Question: I'm a newer of matplotlib, I used it to show data of a .csv file , the code is below, and when my mouse motion triggered, the xdata shows on status bar (the linked code func is as below: "onMotion") is not what I want(show a right time string as HH:MM:SS from original .csv file), I guess it's a float number but when I transform it to time, it's still NOT what I expected. What I should do to make it right? Any suggestion is much appreciated in advance.
'''
CSV file data is below:
Time CPU MEMEMORY FLOW
21:41:45 7 2.065984885 0
21:41:49 24 2.143804486 <PHONE>
21:41:53 18 2.099176758 <PHONE>
21:41:57 16 2.148127797 546.959479
21:42:01 25 2.120096005 <PHONE>
21:42:05 14 2.123164162 <PHONE>
21:42:09 19 2.126511241 <PHONE>
21:42:13 16 2.090111751 <PHONE>
21:42:17 16 2.088717134 <PHONE>
21:42:21 18 2.090948521 <PHONE>
'''
As u can see, the time format in this file is HH:MM:SS, but the matplotlib show it as in the following image.

'''
import matplotlib.pyplot as plt
import pandas as pd
import wx
class CanvasFrame(wx.Frame):
orgData= None
def __init__(self):
self.pro = None
wx.Frame.__init__(self,None,-1, 'App Detection',size=(800,350))
self.orgData =pd.read_csv('data.csv')
self.orgData["Time"] = pd.to_datetime(self.orgData["Time"])
self.SetBackgroundColour("WHITE")
self.figure = plt.figure()
self.axes = self.figure.add_subplot(111)
self.CPU, = self.axes.plot(self.orgData["Time"], self.orgData["CPU"])
self.MEMEMORY, = self.axes.plot(self.orgData["Time"], self.orgData["MEMEMORY"], "m")
plt.xlabel("Time")
plt.ylabel("Usage(%)")
plt.title("Usage of App")
self.axes2 = self.axes.twinx()
self.FLOW, = self.axes2.plot(self.orgData["Time"], self.orgData["FLOW"], "r")
self.axes2.set_ylabel("FLOW(kb)")
self.ins = (self.CPU,)+(self.MEMEMORY,)+(self.FLOW,)
self.labs = [l.get_label() for l in self.ins]
self.axes.legend(self.ins, self.labs, loc=2)
self.canvas = FigureCanvas(self, -1, self.figure)
self.statusbar = self.CreateStatusBar()
self.mouseMoveID = self.canvas.mpl_connect('motion_notify_event',self.onMotion)
self.sizer = wx.BoxSizer(wx.VERTICAL)
self.btnStart = wx.Button(self, -1, "Start")
self.Bind(wx.EVT_BUTTON, self.getData, self.btnStart)
self.btnGen = wx.Button(self, -1, "Gen Chart")
self.Bind(wx.EVT_BUTTON, self.genFigure, self.btnGen)
self.btnSave = wx.Button(self, -1, "Save")
self.Bind(wx.EVT_BUTTON, self.savePic, self.btnSave)
self.tip = wx.StaticText(self, -1, u"Tip: Tip string!")
self.tip.SetForegroundColour("red")
self.sizerH = wx.GridSizer(1,0)
self.sizerH.Add(self.btnStart,10, wx.ALL, 10)
self.sizerH.Add(self.btnGen,10, wx.ALL, 10)
self.sizerH.Add(self.btnSave,10, wx.ALL, 10)
self.sizer.Add(self.sizerH)
self.sizer.Add(self.tip)
self.sizer.Add(self.canvas, 1, wx.LEFT | wx.TOP | wx.GROW)
self.SetSizer(self.sizer)
self.Fit()
def onMotion(self, evt):
x = evt.x
y = evt.y
inaxes = evt.inaxes
xdata = evt.xdata
ydata = evt.ydata
self.statusbar.SetStatusText("%s, %s, %s, %s, %s" % (
x, y, inaxes, xdata, ydata))
'''
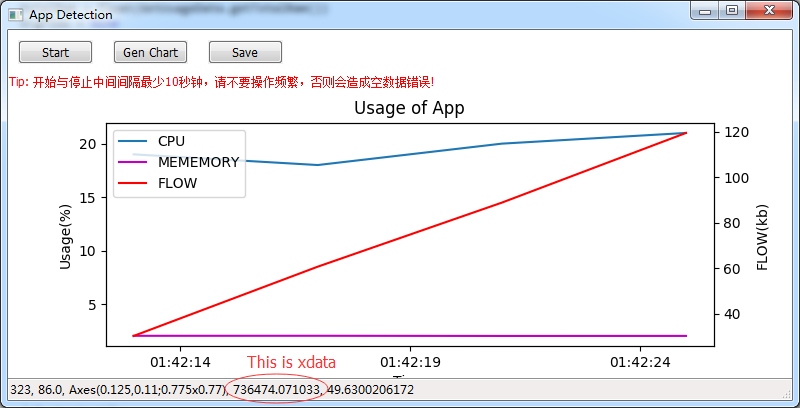
Answer: To format a date or time, you may use a 'matplotlib.dates.DateFormatter' as shown e.g. in <URL>. Calling this dateformatter with the respective time would produce the desired formatted string.
'''
dateformatter = mdates.DateFormatter('%H:%M:%S')
dateformatter(xdata)
'''
The problem of showing the formatted time is actually independend on the GUI implementation. So I leave this out and just provide a solution that shows the formatted time within the axes. From the question it is clear how to provide the formatted string to the GUI's statusbar.
'''
u = u"""Time CPU MEMEMORY FLOW
21:41:45 7 2.065984885 0
21:41:49 24 2.143804486 <PHONE>
21:41:53 18 2.099176758 <PHONE>
21:41:57 16 2.148127797 546.959479
21:42:01 25 2.120096005 <PHONE>
21:42:05 14 2.123164162 <PHONE>
21:42:09 19 2.126511241 <PHONE>
21:42:13 16 2.090111751 <PHONE>
21:42:17 16 2.088717134 <PHONE>
21:42:21 18 2.090948521 <PHONE>"""
import pandas as pd
import matplotlib.pyplot as plt
import matplotlib.dates as mdates
import io
df = pd.read_csv(io.StringIO(u), delim_whitespace=True)
df["Time"] = pd.to_datetime(df["Time"])
fig, ax = plt.subplots()
ax.plot(df["Time"], df["CPU"])
ax.plot(df["Time"], df["MEMEMORY"])
text = ax.text(0.02,0.98, "", transform=ax.transAxes, va="top")
dateformatter = mdates.DateFormatter('%H:%M:%S')
def onmousemove(evt):
if evt.inaxes:
xdata = evt.xdata
xtime = dateformatter(xdata)
string = "%s" % (xtime)
text.set_text(string)
fig.canvas.draw_idle()
cid = fig.canvas.mpl_connect("motion_notify_event",onmousemove)
plt.show()
'''
<URL>